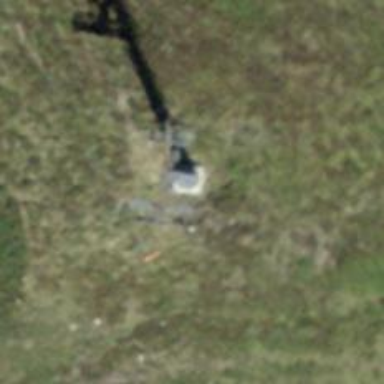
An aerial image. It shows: Pylon for aerialway.